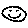
Label: smiley face